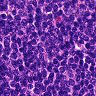
Metastatic tissue present: no